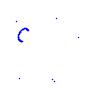
Particle: proton